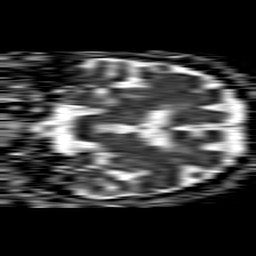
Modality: ADC
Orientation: coronal
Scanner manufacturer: philips
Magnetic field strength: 1.5 T
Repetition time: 4.6 s
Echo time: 0.08631 s